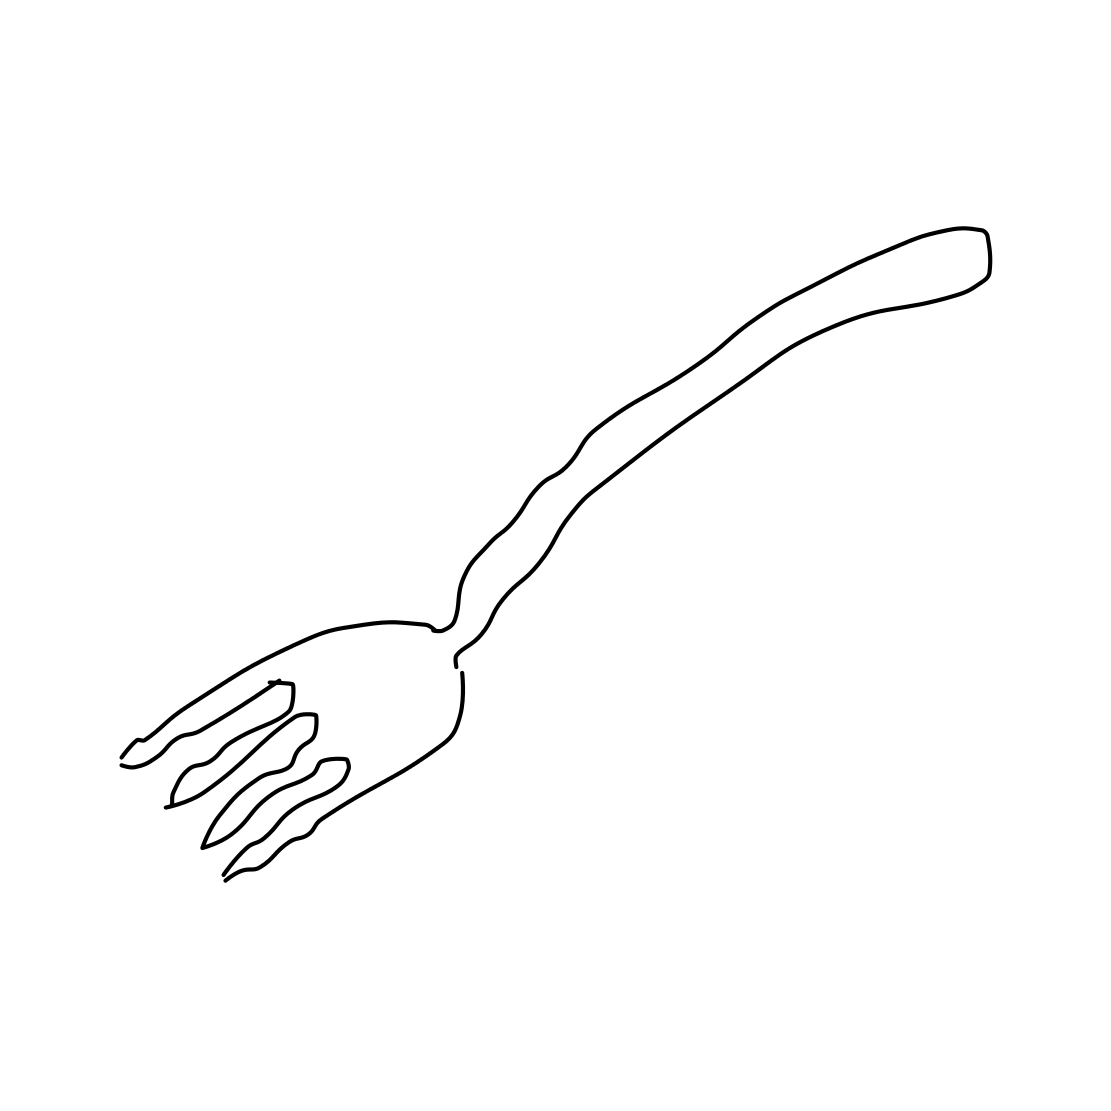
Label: fork